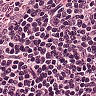
Metastatic tissue present: no